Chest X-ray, AP view. Patient: 34 years old, sex M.
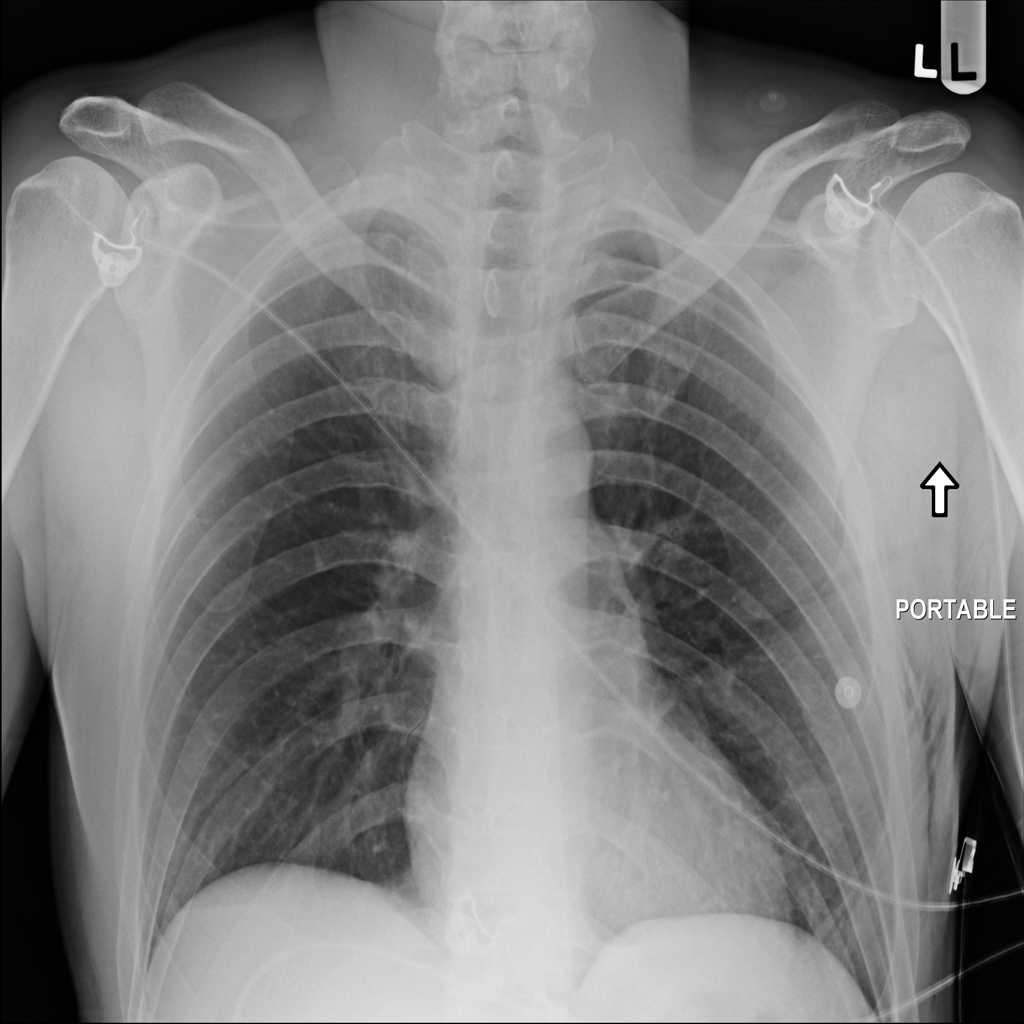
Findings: No Finding